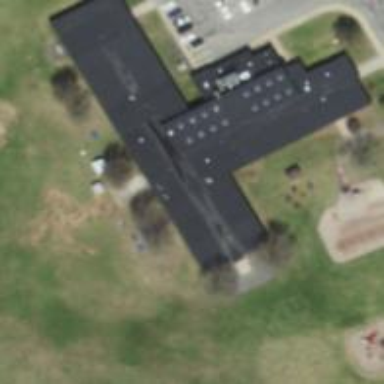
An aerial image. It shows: School.